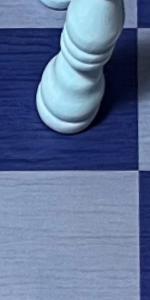
Label: Empty